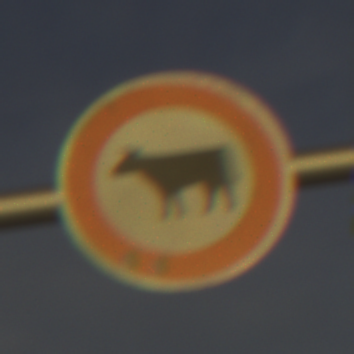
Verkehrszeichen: VerbotViehtrieb
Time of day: SunriseSunset
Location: Outdoor (Nature)
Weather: PartlyCloudy
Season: Summer
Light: Natural